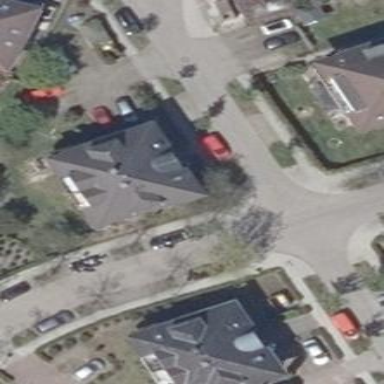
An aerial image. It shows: Detached building with pyramidal roof shape.